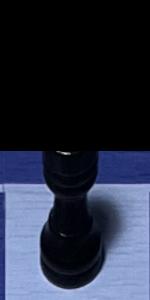
Label: Rook_Black